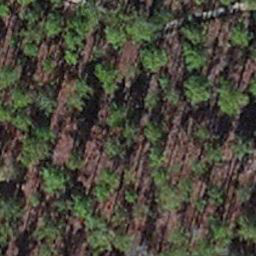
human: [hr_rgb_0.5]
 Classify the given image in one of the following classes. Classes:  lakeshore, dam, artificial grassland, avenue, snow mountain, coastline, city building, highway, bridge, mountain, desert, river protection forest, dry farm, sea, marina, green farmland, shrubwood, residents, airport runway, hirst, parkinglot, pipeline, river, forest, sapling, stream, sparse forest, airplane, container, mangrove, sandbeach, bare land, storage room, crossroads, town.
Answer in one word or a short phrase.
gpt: sapling